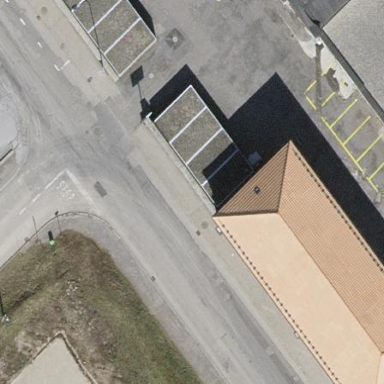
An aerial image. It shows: Group of garages.